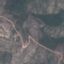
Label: HerbaceousVegetation